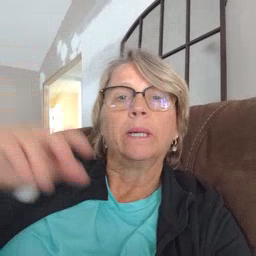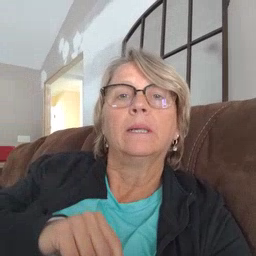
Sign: cowboy